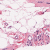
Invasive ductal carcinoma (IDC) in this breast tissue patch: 1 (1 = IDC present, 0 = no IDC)